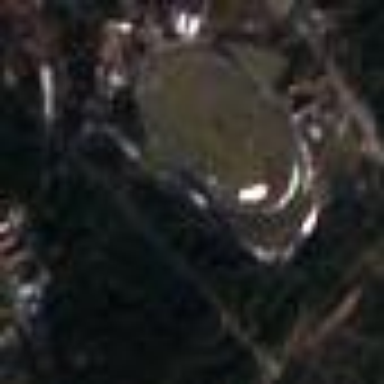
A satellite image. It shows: Sports center specializing in horse racing.